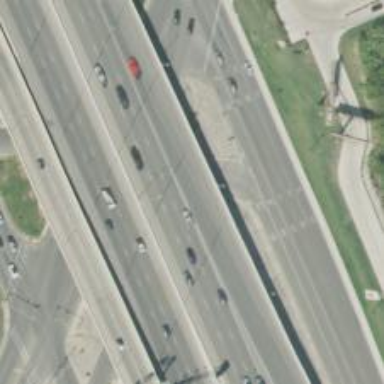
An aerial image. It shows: Asphalt road at the secondary link level.